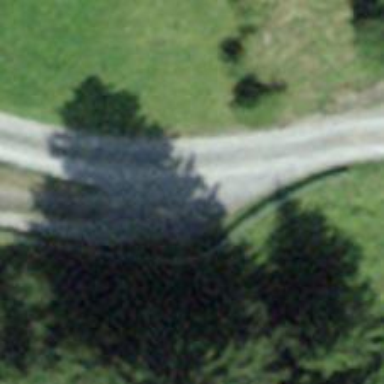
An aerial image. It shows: Unpaved unclassified road.